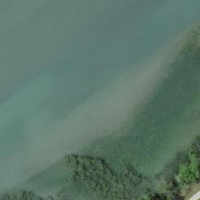
EUNIS habitat code: 15
Species observed at this site:
Mareca penelope